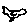
Label: bird